Question: I am trying to use a USB webcam for a computer vision project on a 'raspberry pi' that outputs the diminations of moving object. I installed 'openCV' and tried my 'python' code which it worked perfect on my PC, but when I ran it in my 'raspberry pi B+' and the output was unexpected so I took a video output with 'cv2.imshow("video output", frame)' to see whats going on and saw some thing strange. the video was flickering with some part red and some part blue.
---

although my code worked perfect in pc but maybe it can help, so here is my code:
'''
import argparse
import datetime
import imutils
import time
import cv2
import numpy as np
ap = argparse.ArgumentParser()
ap.add_argument("-v", "--video", help="path to video")
ap.add_argument("-a", "--min-area", type=int, default = 200, help="min area")
args=vars(ap.parse_args())
if args.get("video", None) is None:
camera = cv2.VideoCapture(0)
camera.set(cv2.cv.CV_CAP_PROP_FPS,2)
camera.set(cv2.cv.CV_CAP_PROP_FRAME_WIDTH,640)
camera.set(cv2.cv.CV_CAP_PROP_FRAME_HEIGHT,480)
time.sleep(2.5)
else:
camera = cv2.VideoCapture(args["video"])
while True:
(grabbed, frame) = camera.read()
if not grabbed:
break
frame = imutils.resize(frame, width=500)
cv2.imshow("testing",frame)
key = cv2.waitKey(1) & 0xFF
if key == ord("q"):
break
camera.release()
cv2.destroyAllWindows()
'''
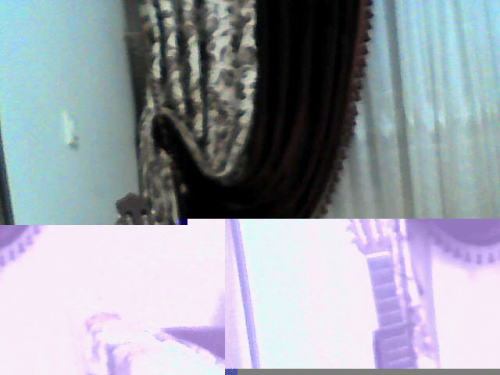
Answer: It turns out that the problem was from the video source. The webcam was not compatible with OpenCV Although it worked with some other computer video input package very well